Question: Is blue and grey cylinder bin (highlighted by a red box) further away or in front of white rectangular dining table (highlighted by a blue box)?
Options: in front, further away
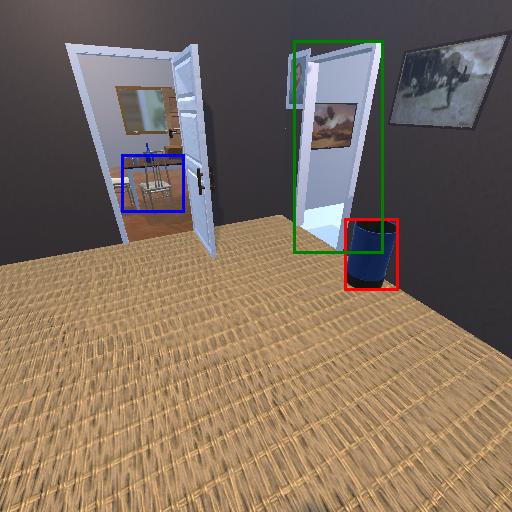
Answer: in front